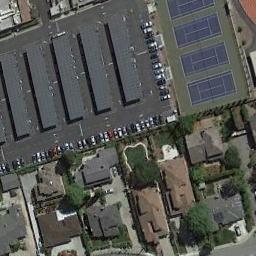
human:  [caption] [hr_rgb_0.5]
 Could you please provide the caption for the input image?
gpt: The tennis court is next to some buildings and parking lot .

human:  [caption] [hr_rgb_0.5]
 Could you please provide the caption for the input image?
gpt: Many buildings of different shapes are beside the tennis courts .

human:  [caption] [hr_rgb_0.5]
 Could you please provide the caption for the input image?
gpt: There are two tennis courts of the same size in red and green .

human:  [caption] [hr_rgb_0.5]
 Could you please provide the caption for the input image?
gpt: Tennis court next to a large residential area .

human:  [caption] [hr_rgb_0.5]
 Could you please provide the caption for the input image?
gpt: There are many buildings around the tennis courts .